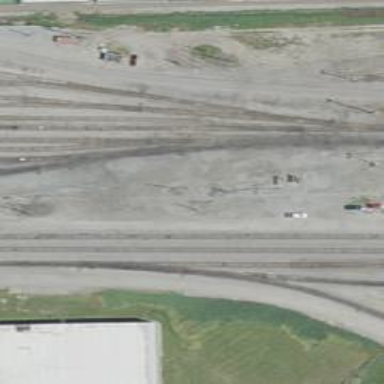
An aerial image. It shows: View of railway yard.